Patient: sex M, age 50
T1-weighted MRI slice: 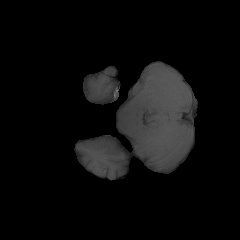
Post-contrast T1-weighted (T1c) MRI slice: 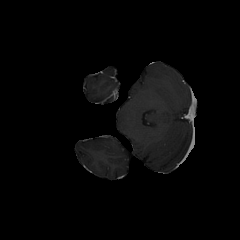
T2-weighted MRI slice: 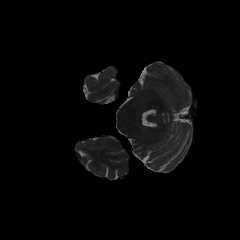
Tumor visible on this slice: no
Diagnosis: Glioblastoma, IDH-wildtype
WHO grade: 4